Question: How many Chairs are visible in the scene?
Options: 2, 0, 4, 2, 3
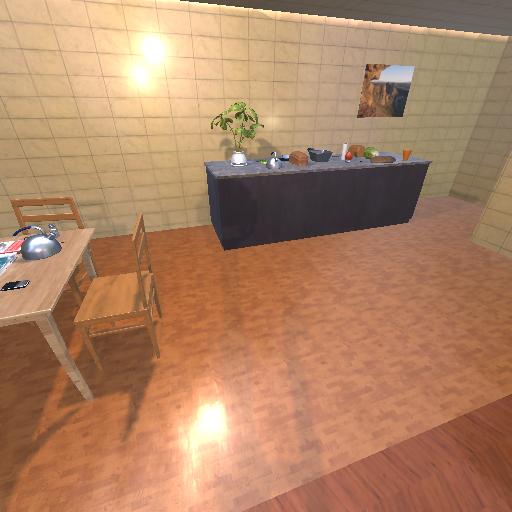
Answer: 2